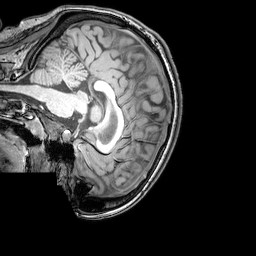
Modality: T1w
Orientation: sagittal
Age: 21
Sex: female
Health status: healthy
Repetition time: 0.081 s
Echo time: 0.037 s